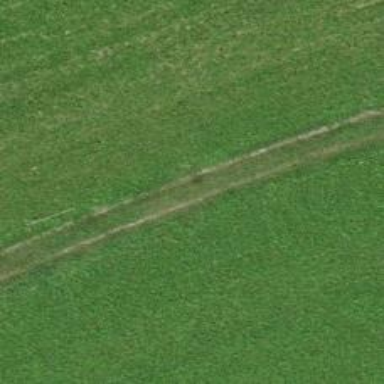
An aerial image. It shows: Track with grade 3 surface.